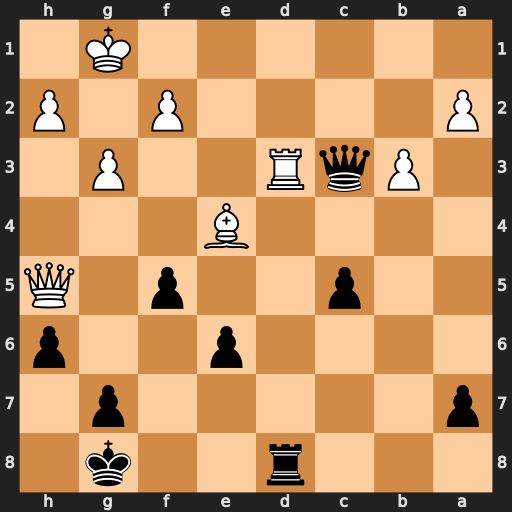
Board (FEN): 3r2k1/p5p1/4p2p/2p2p1Q/4B3/1PqR2P1/P4P1P/6K1
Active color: b
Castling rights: -
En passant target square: -
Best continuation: Qe1+ Kg2 Qxe4+